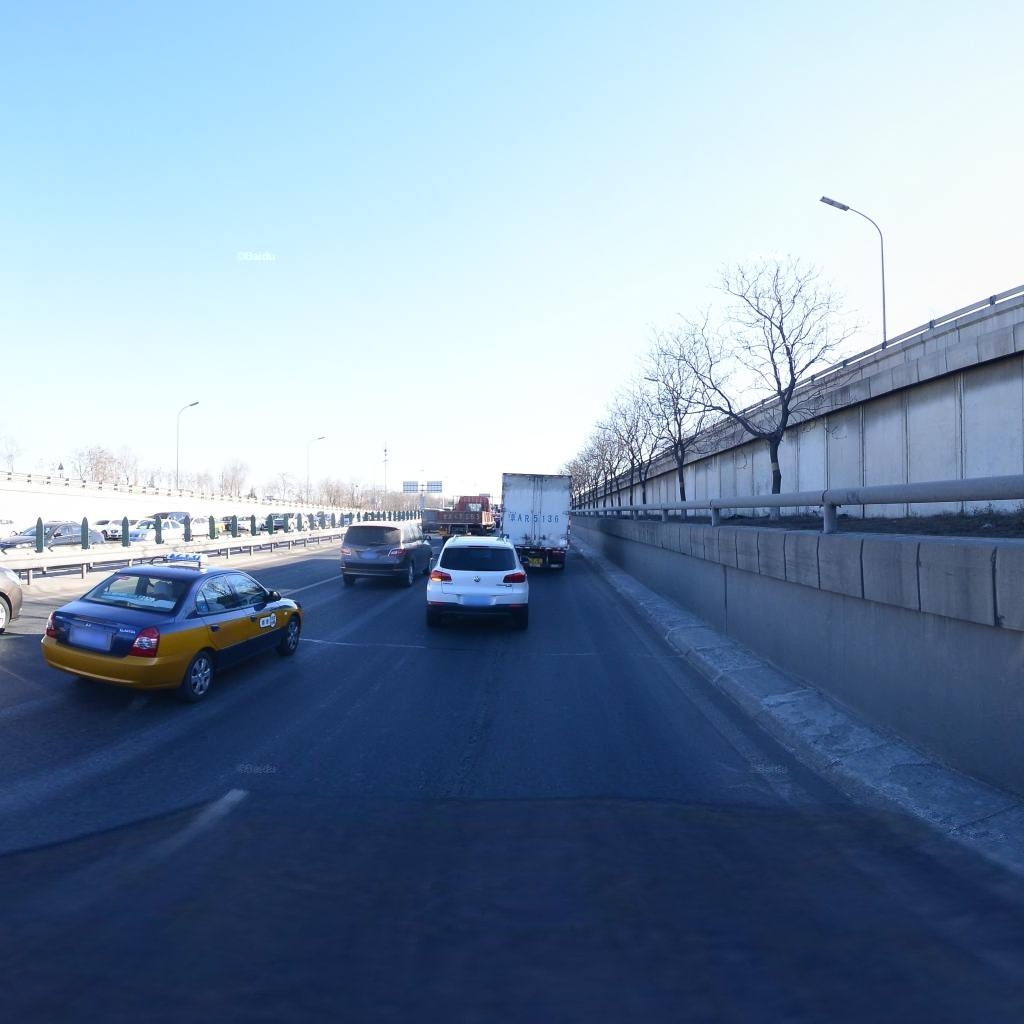
Region: Haidian
Road damage annotations: transverse patch